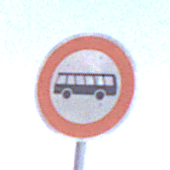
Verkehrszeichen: VerbotKraftomnibusse
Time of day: Midday
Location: Outdoor (Nature)
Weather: PartlyCloudy
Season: NotSpecified
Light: Natural